Question: All management tools are missing (left tab on screenshot) and Data Import and Export menu options does nothing.
I have downloaded the official installation and tried installing multiple times, without success.
Newly created schemas work without issues and I can connect to the dababases.

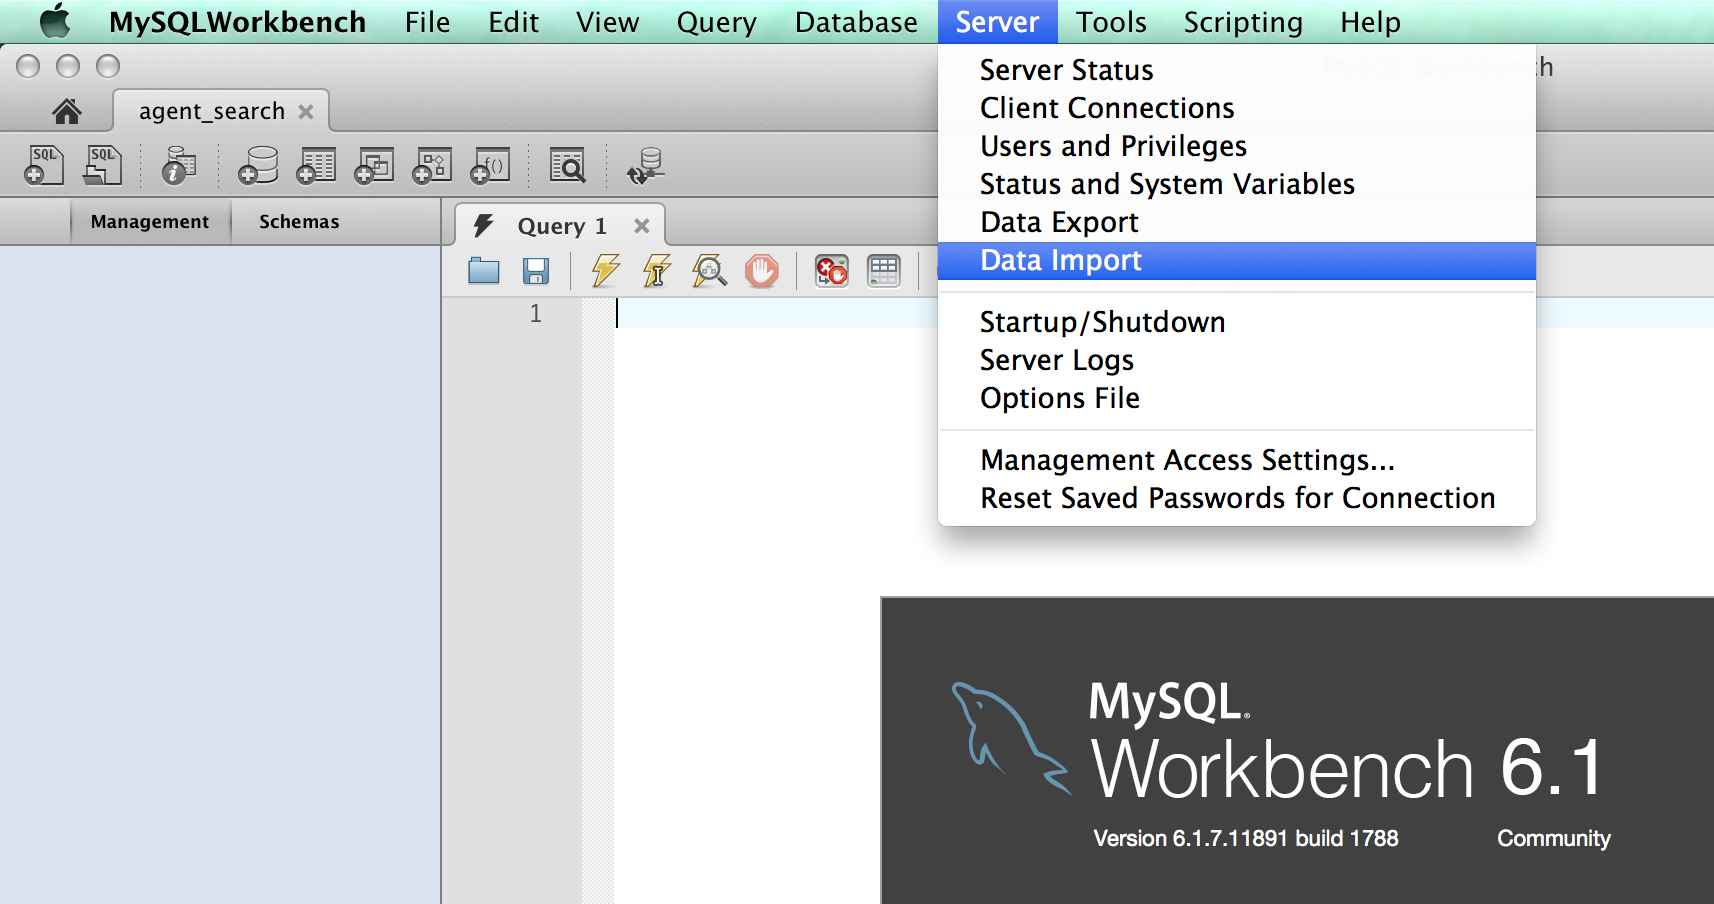
Answer: I found the solution myself. Im posting it here to help others.
Press (i) on the connection box and then run "Configure local management.." completing all
steps on the window that is opened. After that opening the connection will show the management
tools and data import/export then works.